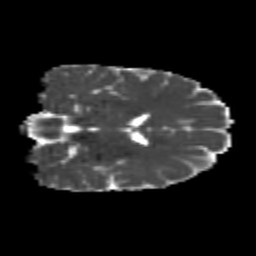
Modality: MD
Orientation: coronal
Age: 25
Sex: female
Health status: healthy
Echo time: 0.074 s